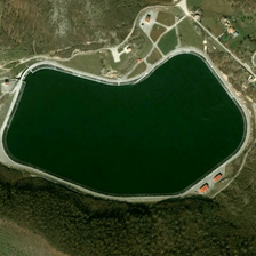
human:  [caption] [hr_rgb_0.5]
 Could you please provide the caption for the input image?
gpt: There are some red roof houses around the lake.

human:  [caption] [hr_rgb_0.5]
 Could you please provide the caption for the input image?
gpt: The front of the lake is forest.

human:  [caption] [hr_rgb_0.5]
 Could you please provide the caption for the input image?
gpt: Some red roof houses are built around the lake.

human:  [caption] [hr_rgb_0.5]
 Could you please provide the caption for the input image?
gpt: In front of the lake is a forest.

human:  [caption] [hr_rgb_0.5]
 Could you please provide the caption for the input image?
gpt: Some houses with red roofs have been built by the lake.